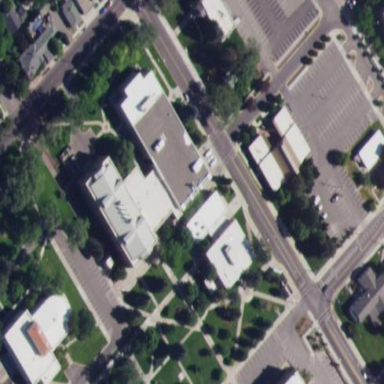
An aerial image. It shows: College building.